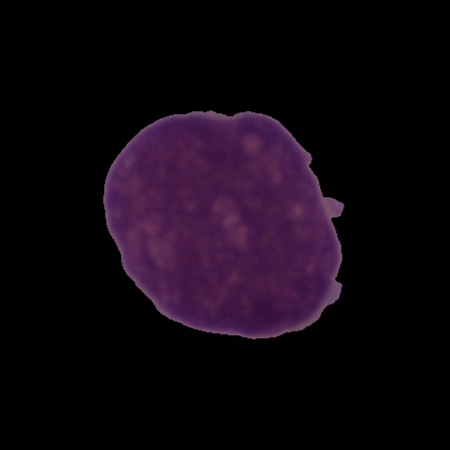
Label: cancer